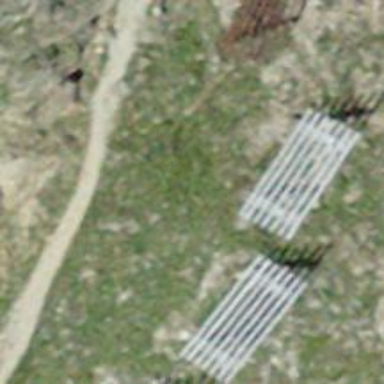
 designed to mitigate snow accumulations in specific area."